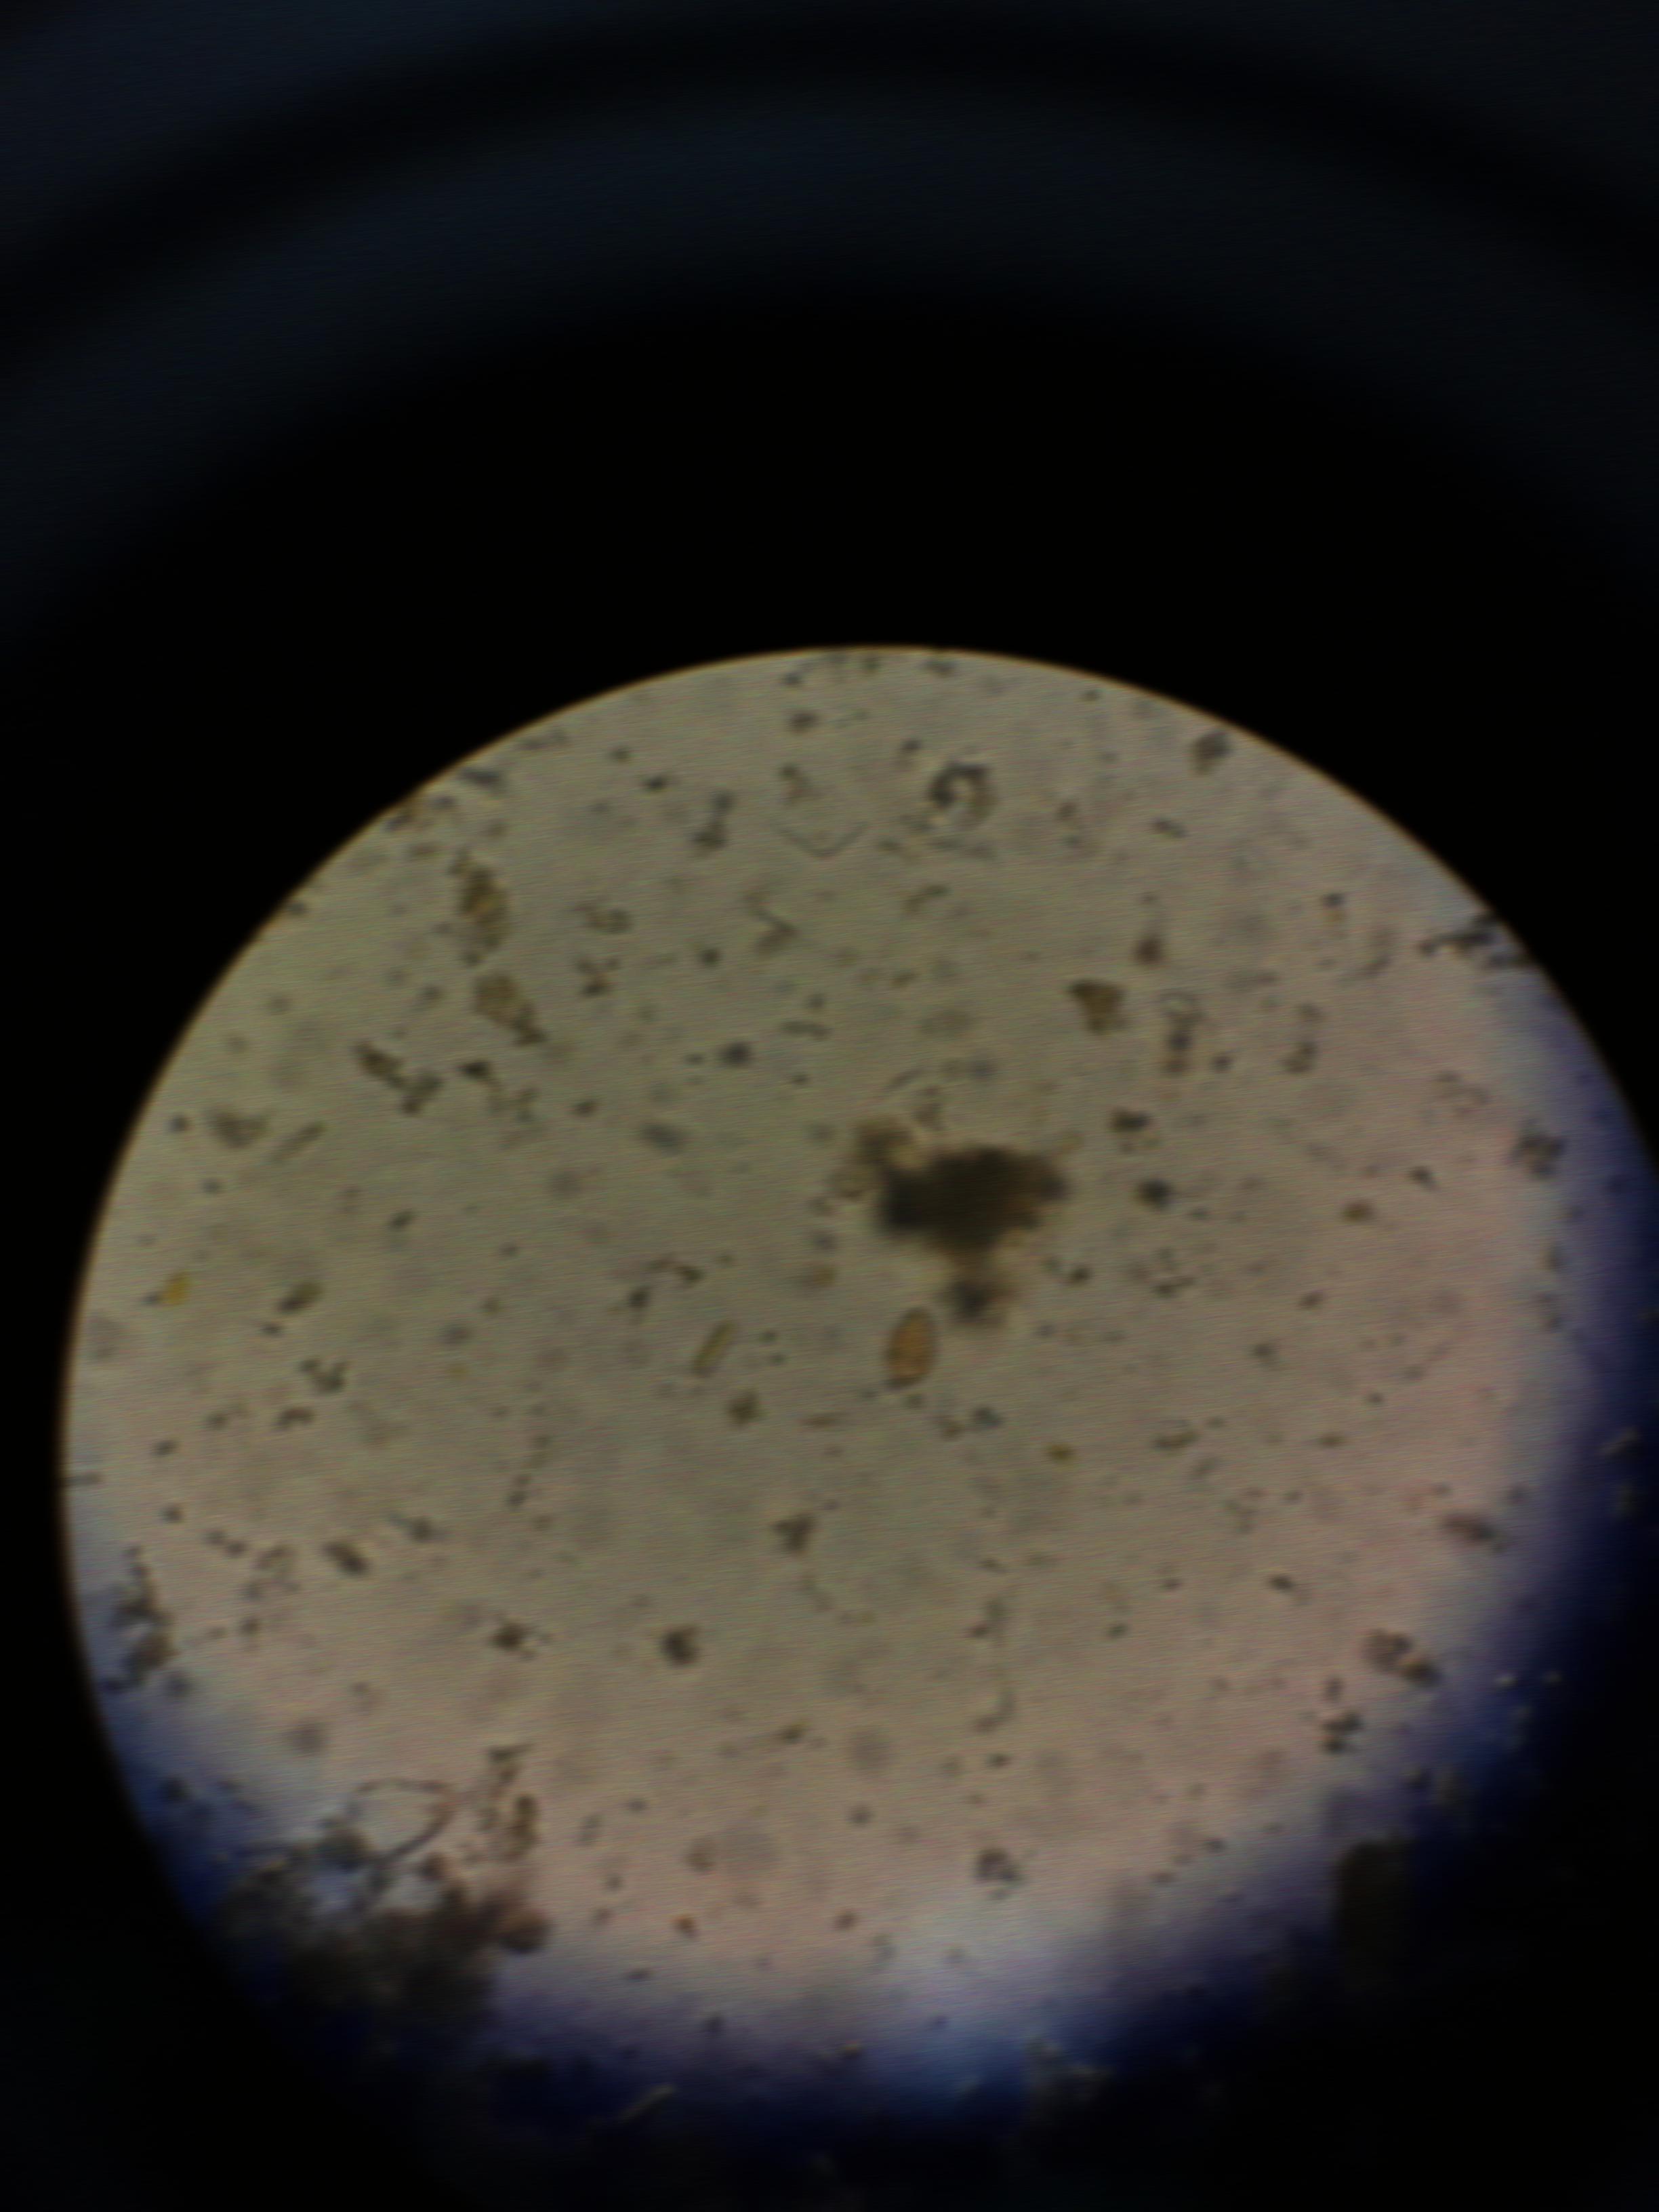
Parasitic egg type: Opisthorchis viverrine